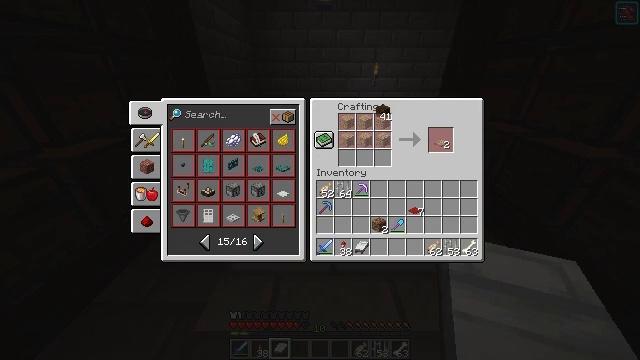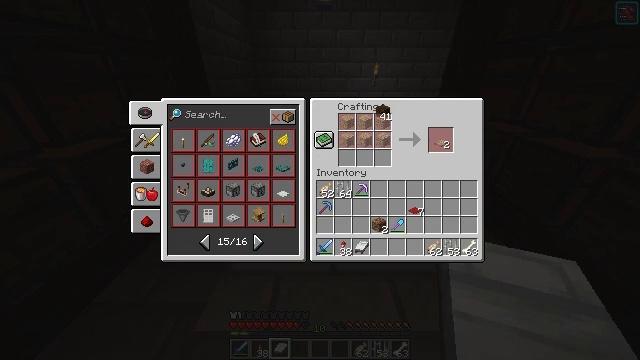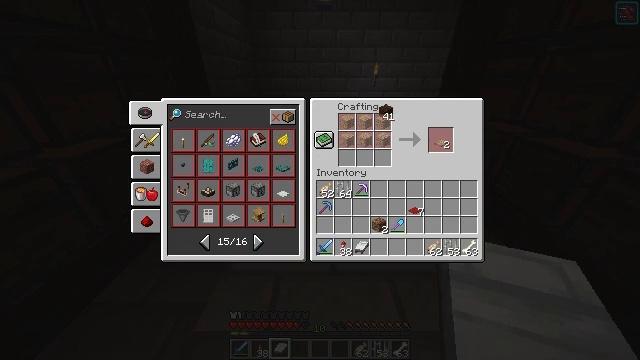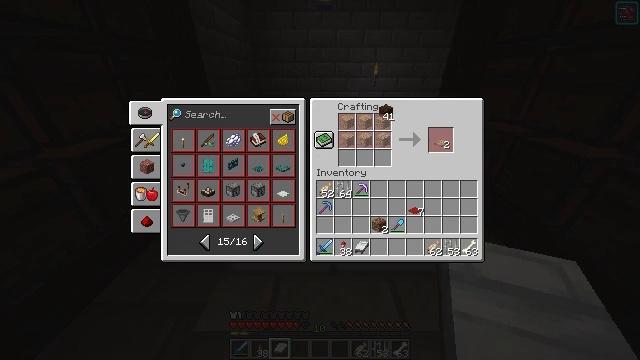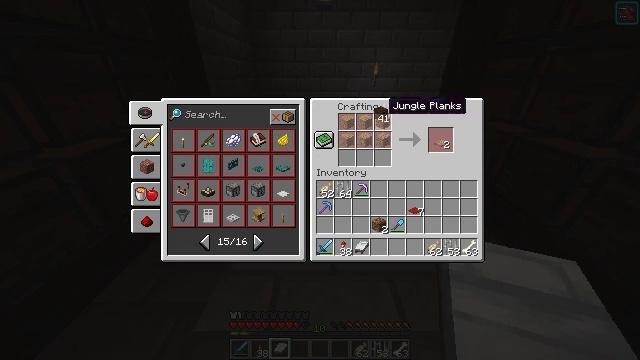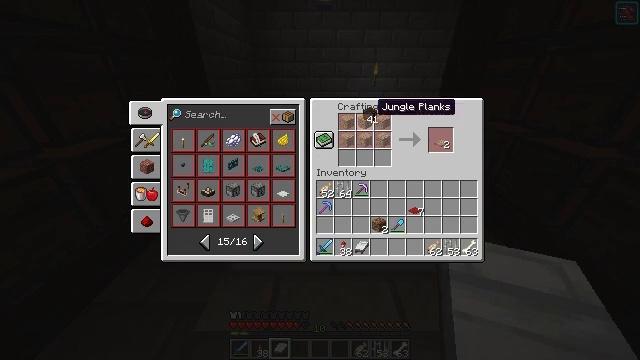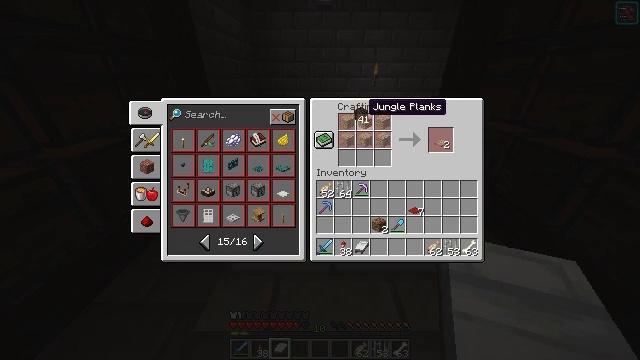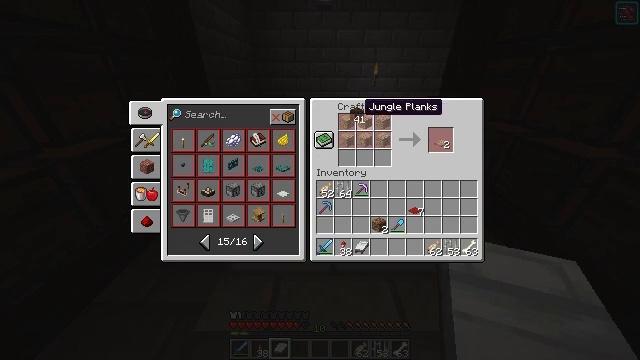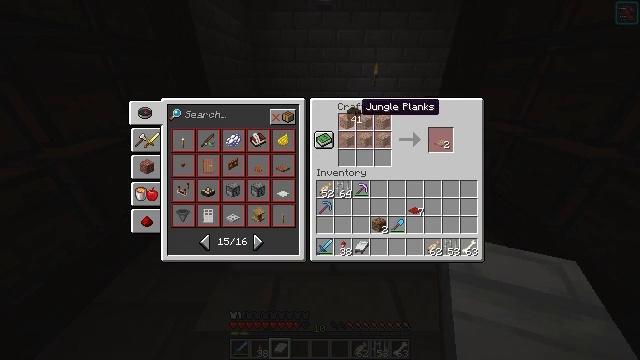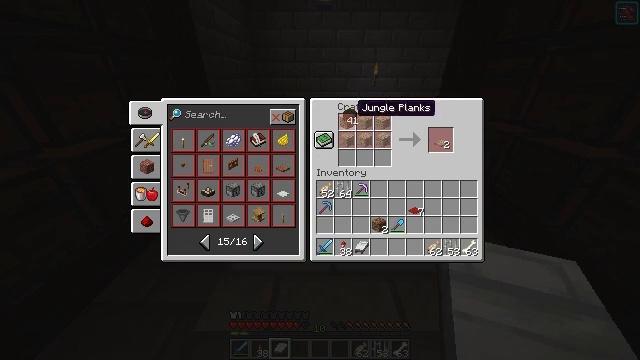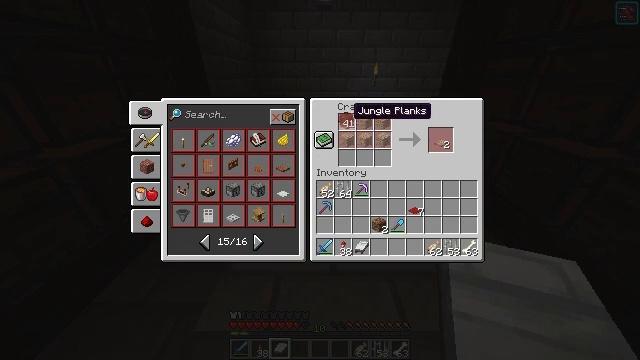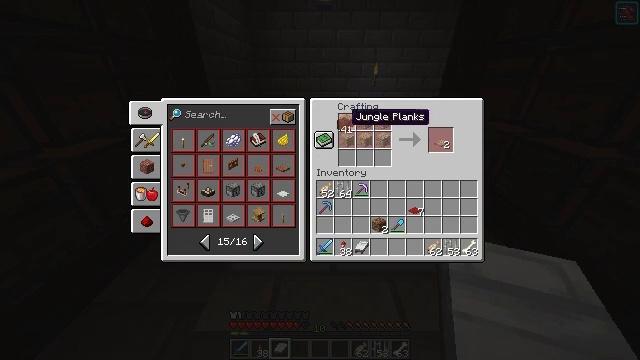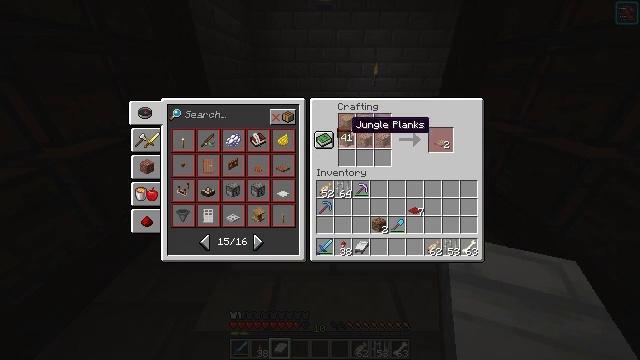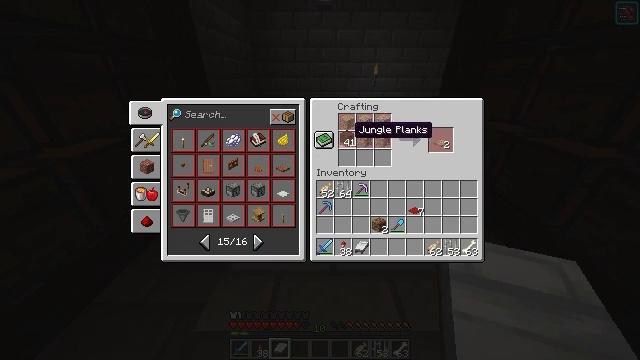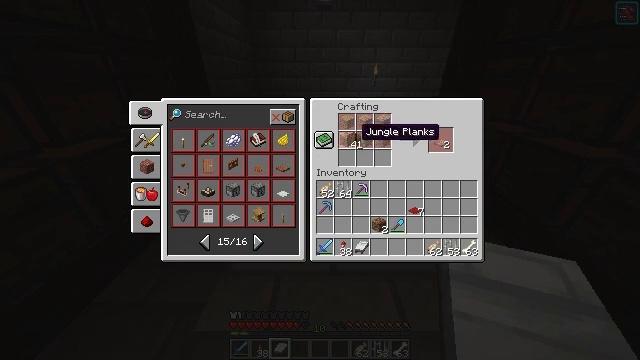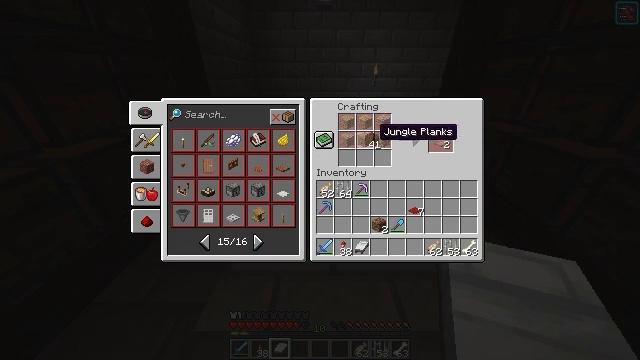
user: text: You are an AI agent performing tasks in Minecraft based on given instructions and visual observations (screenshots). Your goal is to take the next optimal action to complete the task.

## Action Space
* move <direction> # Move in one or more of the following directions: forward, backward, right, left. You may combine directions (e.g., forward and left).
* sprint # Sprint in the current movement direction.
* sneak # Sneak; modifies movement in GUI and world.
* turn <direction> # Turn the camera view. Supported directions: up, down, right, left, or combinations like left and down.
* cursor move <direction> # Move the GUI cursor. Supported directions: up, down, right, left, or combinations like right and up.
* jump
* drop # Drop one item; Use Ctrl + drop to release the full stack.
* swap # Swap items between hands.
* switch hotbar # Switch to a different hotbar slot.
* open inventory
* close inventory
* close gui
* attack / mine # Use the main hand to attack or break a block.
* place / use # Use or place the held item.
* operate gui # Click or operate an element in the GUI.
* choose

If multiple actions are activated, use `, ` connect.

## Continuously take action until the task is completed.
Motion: motion action
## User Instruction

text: Open the crafting table to make a dark oak trapdoor.
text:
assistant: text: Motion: no_op
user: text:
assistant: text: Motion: no_op
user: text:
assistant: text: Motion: choose
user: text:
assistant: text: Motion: choose
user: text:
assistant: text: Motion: cursor move left, choose
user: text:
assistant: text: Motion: cursor move left, choose
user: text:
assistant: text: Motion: choose
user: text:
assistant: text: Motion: choose
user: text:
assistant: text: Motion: choose
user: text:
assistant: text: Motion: choose
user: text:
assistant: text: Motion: choose
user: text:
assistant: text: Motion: cursor move down, choose
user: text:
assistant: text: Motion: choose
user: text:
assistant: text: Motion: cursor move right, choose
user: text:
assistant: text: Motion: cursor move right, choose
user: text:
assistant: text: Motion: cursor move right, choose
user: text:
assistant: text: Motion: choose
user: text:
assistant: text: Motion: choose
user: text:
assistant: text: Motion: choose
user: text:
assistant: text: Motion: no_op
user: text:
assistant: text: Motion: no_op
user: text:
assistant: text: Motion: no_op
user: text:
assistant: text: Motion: no_op
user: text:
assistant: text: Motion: choose
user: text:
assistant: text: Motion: choose
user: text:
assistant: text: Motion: cursor move left, choose
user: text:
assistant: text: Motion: cursor move left, choose
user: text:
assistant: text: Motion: choose
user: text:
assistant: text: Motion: choose
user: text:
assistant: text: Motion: choose